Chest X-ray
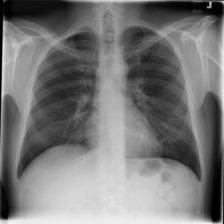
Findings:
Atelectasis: negative
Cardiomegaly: negative
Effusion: negative
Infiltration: negative
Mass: negative
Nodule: negative
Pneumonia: negative
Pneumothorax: negative
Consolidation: negative
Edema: negative
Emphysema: negative
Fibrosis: negative
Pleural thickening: negative
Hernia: negative